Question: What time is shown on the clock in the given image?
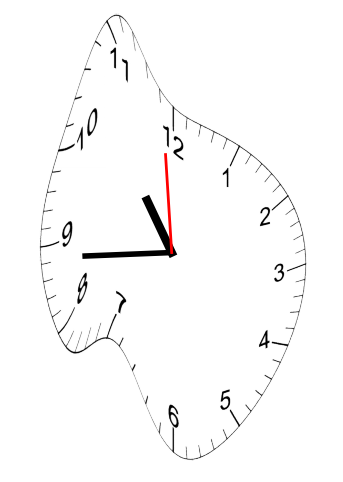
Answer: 10:43:59